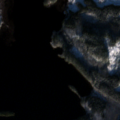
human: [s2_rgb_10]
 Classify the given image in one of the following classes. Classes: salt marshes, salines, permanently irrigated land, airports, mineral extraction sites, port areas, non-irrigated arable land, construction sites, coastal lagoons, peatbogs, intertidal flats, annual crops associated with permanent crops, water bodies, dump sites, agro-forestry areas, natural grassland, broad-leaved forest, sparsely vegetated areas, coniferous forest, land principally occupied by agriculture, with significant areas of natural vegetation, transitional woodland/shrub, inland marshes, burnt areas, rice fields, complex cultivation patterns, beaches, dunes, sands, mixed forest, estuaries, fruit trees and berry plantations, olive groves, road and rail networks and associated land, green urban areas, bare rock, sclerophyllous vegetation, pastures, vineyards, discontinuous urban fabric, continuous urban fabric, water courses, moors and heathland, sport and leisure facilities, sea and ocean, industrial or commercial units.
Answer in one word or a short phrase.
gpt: land principally occupied by agriculture, with significant areas of natural vegetation, coniferous forest, mixed forest, water bodies